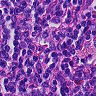
Metastatic tissue present: no